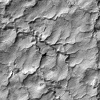
Atmospheric dust classification: not_dusty